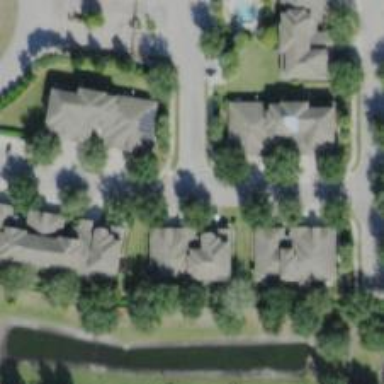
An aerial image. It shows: Residential road with sidewalk on the left side.